Interaction volume radius: 5 \u00c5
Interaction volume height: 15 \u00c5
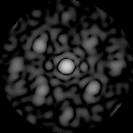
Disorder parameter: 0.4559